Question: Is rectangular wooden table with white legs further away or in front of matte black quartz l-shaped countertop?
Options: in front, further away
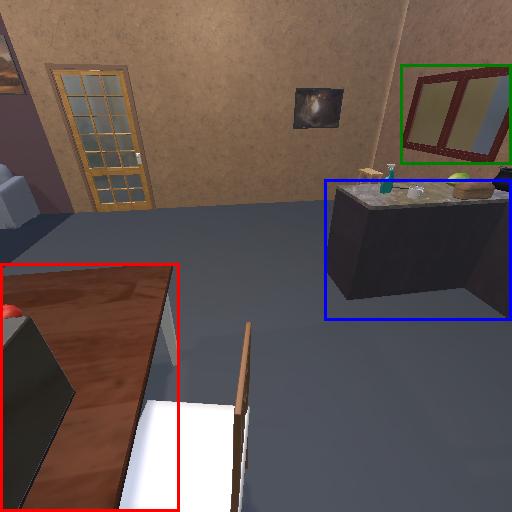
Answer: in front